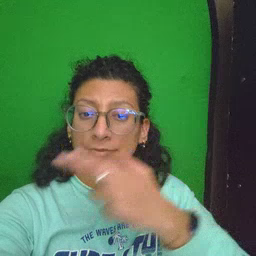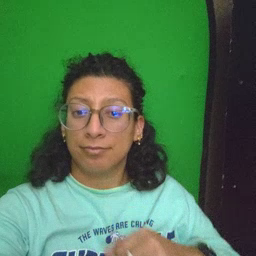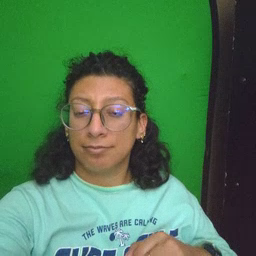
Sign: scissors